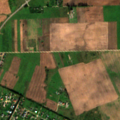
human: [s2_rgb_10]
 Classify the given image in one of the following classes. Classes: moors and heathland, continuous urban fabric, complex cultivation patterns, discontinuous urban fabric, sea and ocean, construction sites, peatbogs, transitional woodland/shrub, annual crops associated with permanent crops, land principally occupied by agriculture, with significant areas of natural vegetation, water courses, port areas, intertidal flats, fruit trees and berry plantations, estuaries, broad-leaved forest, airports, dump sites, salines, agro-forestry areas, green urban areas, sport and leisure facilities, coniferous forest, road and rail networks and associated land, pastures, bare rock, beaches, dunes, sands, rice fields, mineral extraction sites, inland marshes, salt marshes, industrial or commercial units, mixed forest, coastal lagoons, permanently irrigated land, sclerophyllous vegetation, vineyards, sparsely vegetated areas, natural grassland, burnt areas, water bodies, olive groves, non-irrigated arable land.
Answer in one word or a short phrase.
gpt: discontinuous urban fabric, non-irrigated arable land, pastures, complex cultivation patterns